Question: <URL>
in my fiddle above, my mouse cursor gets horizontal unidentified hyperlink to the right and left side of the button, I don't know why.
'''
<a href="newgame.html"><div class="startnewgame">START NEW GAME</div></a>
'''

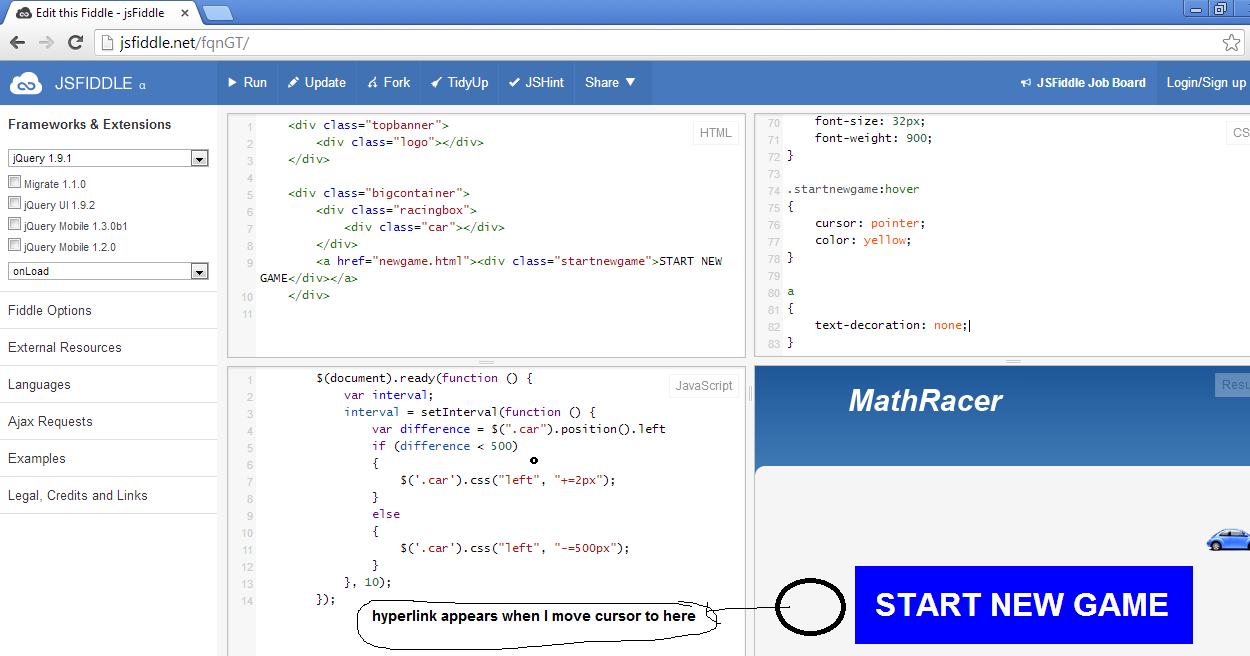
Answer: You are not allowed to use a 'div' within an anchor tag. Use 'span' instead - <URL>
Set the 'display: inline-block' for nested span - <URL>